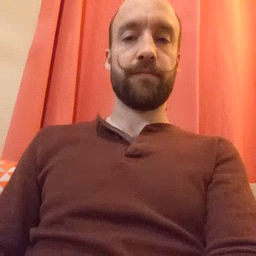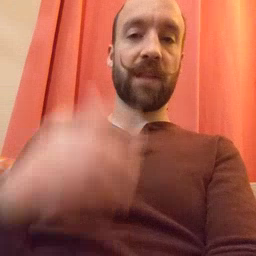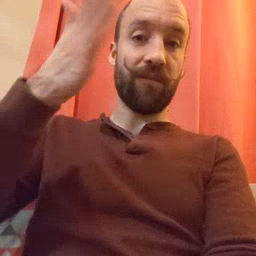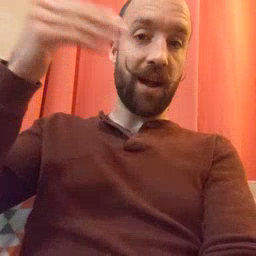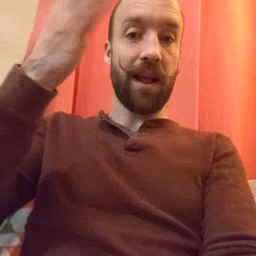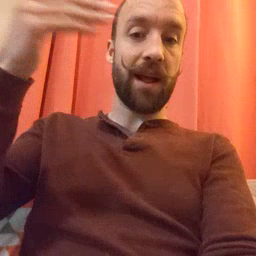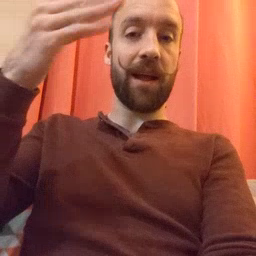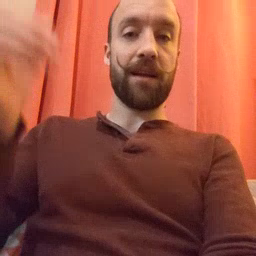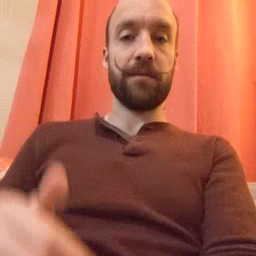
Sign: flag